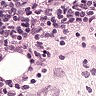
Metastatic tissue present: no